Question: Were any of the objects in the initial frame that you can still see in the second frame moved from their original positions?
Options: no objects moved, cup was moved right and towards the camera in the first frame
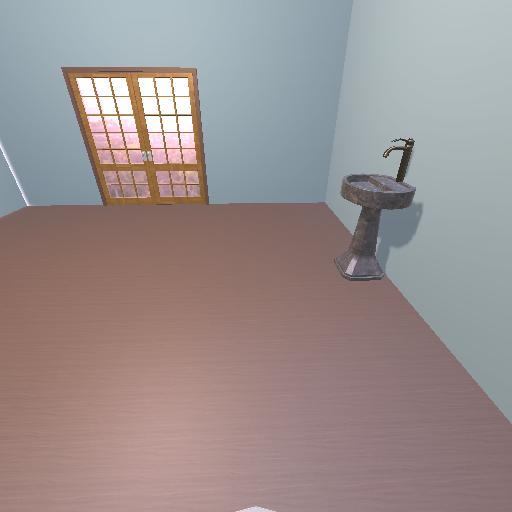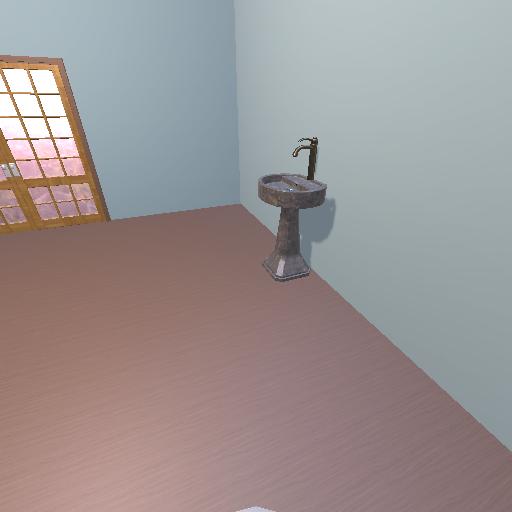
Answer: no objects moved